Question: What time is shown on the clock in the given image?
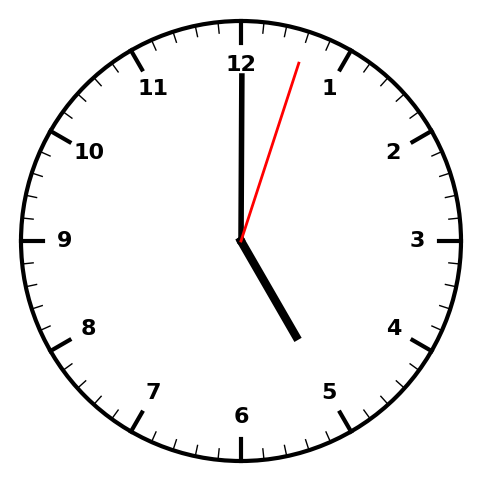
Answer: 05:00:03